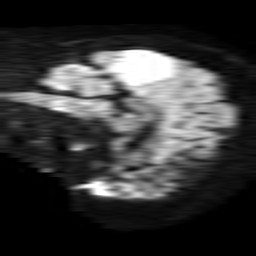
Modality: TRACE
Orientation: sagittal
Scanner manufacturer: philips
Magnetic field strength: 1.5 T
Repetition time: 4.6 s
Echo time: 0.08517 s